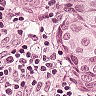
Metastatic tissue present: yes